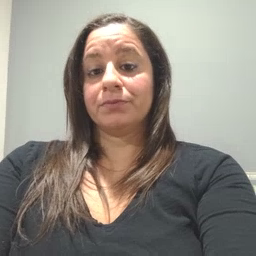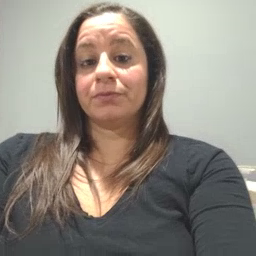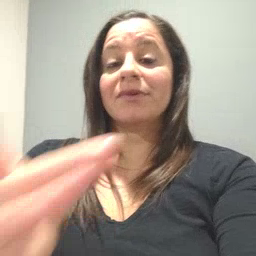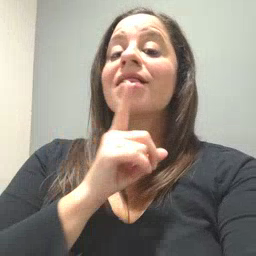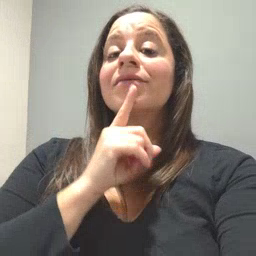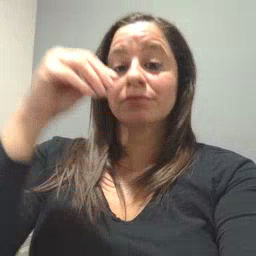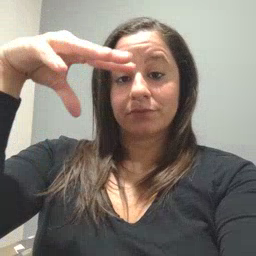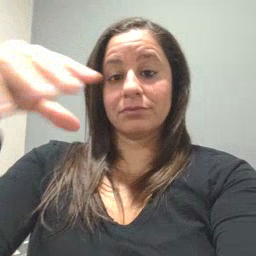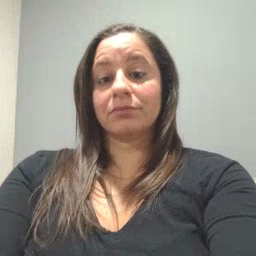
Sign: lamp